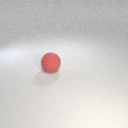
large red rubber sphere